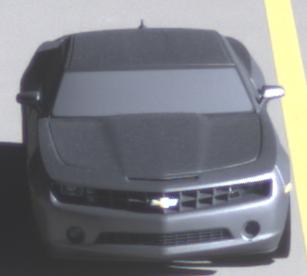
Make: Chevrolet
Model: Camaro Cabriolet 6.2 V8
Detailed model: Camaro (V) Coupé
Model produced from: 2011/09
Model produced until: 2014/02
Doors: 2
Color: gray
Road condition: wet road
Daytime: morning or afternoon
Contrast: high contrast